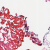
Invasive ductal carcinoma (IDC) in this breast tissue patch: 0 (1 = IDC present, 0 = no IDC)